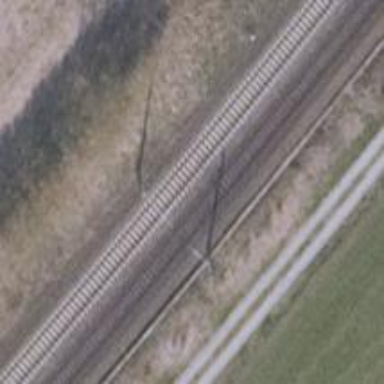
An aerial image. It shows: Milestone along the railway track with catenary mast.